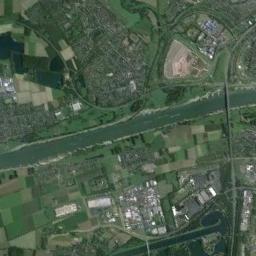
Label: river